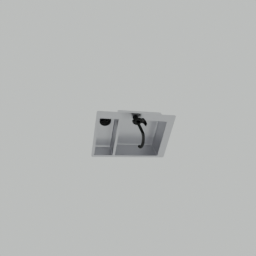
Label: appliances